Question: I've seen some programs showing amazing highly detailed 3d scenes with soundtracks, but what shocked me is that they are all smaller than 64kB! How do these programs work?

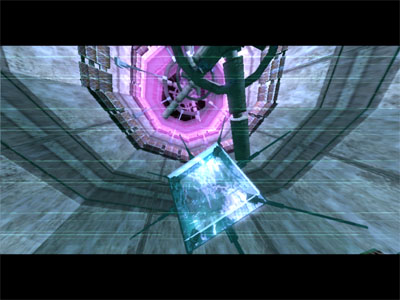
Answer: They generate their content procedurally. i.e. they don't add 3d models, bitmaps, sample based audio-files,... but generate that from code or some low detail representation.
Using self similarity(fractales) and building complex data by combining simple building blocks and formulas is usually the key to a compact representation.
The audio could be stored in some midi like format where the different notes are stored.
The textures are generated combining filters, fractales,... google for "Perlin noise" for a simple example. <URL>
3D models probably have some geometric description using formulas and the detail is added with techniques similar to procedural textures.
---
And most use some runtime unpacker. i.e. your normal executable is larger than the limit and gets compressed with an exe packer. Demos usually don't use UPX, but specialized packers which have a very small loader/unpacker and might even leak memory(who cares about memory leaks if you can safe a few bytes).